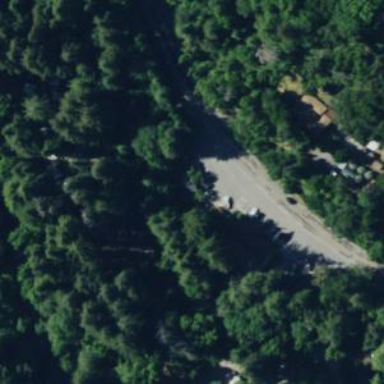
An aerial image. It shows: Motel.